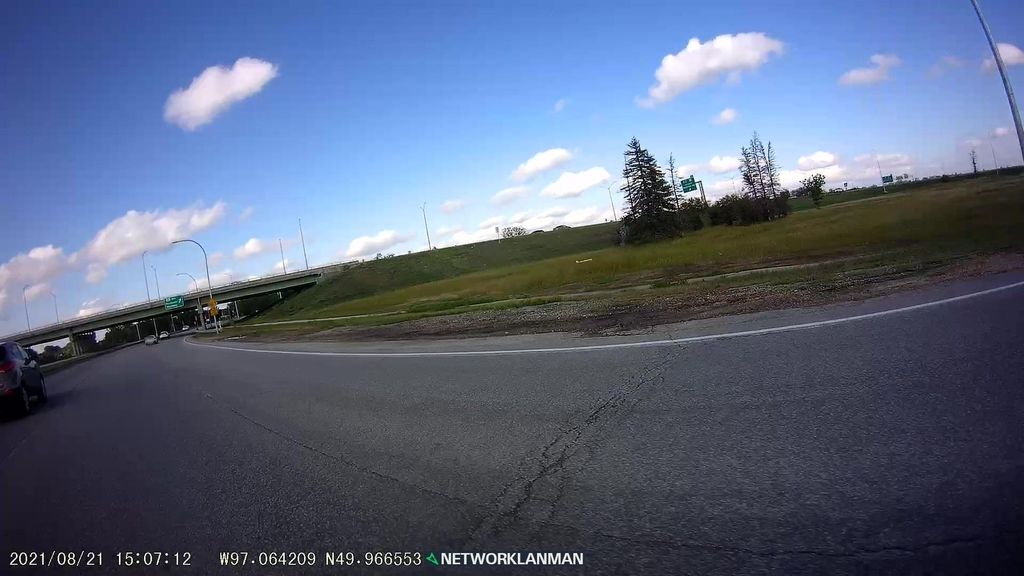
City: winnipeg